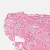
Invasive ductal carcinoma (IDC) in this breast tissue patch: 0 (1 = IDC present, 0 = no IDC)